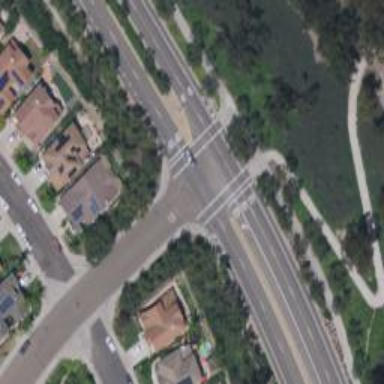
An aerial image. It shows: Secondary road with separate asphalt sidewalks.